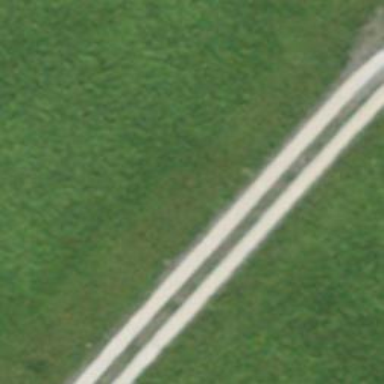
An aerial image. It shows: Paved track with Grade 1 surface.